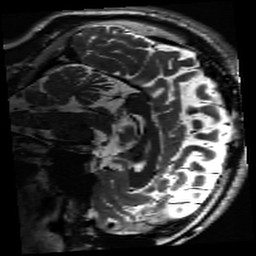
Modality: inplaneT2
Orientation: sagittal